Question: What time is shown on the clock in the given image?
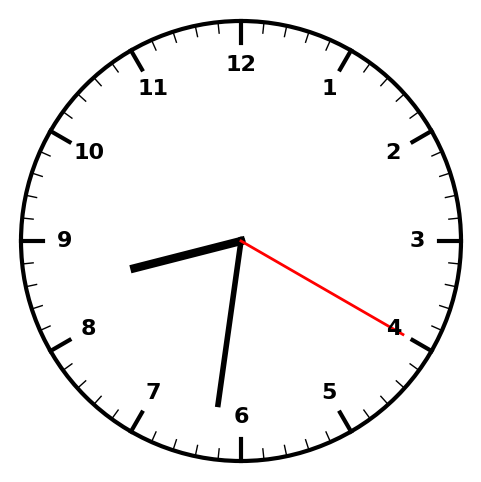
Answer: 08:31:20